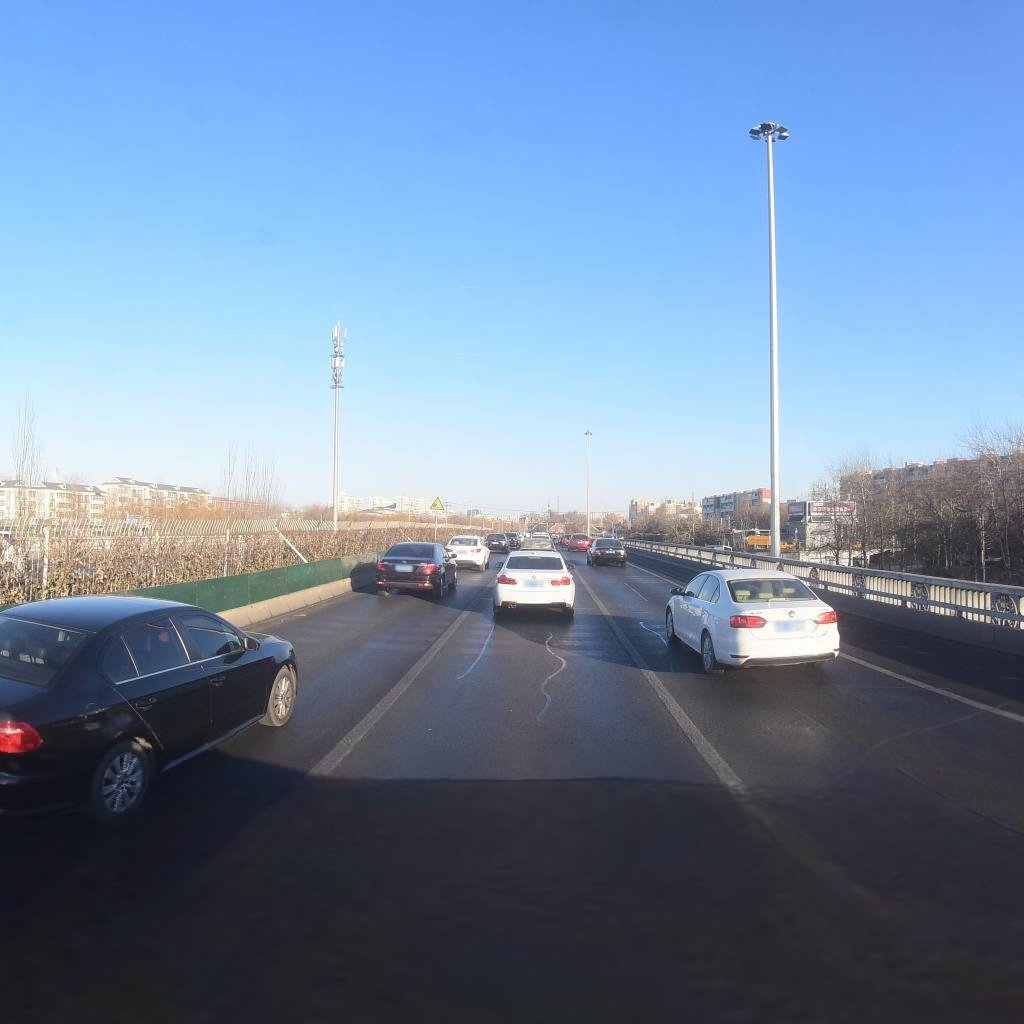
Region: Dongcheng
Road damage annotations: longitudinal patch, transverse patch, longitudinal patch, longitudinal patch, longitudinal patch, longitudinal patch, longitudinal patch, transverse patch